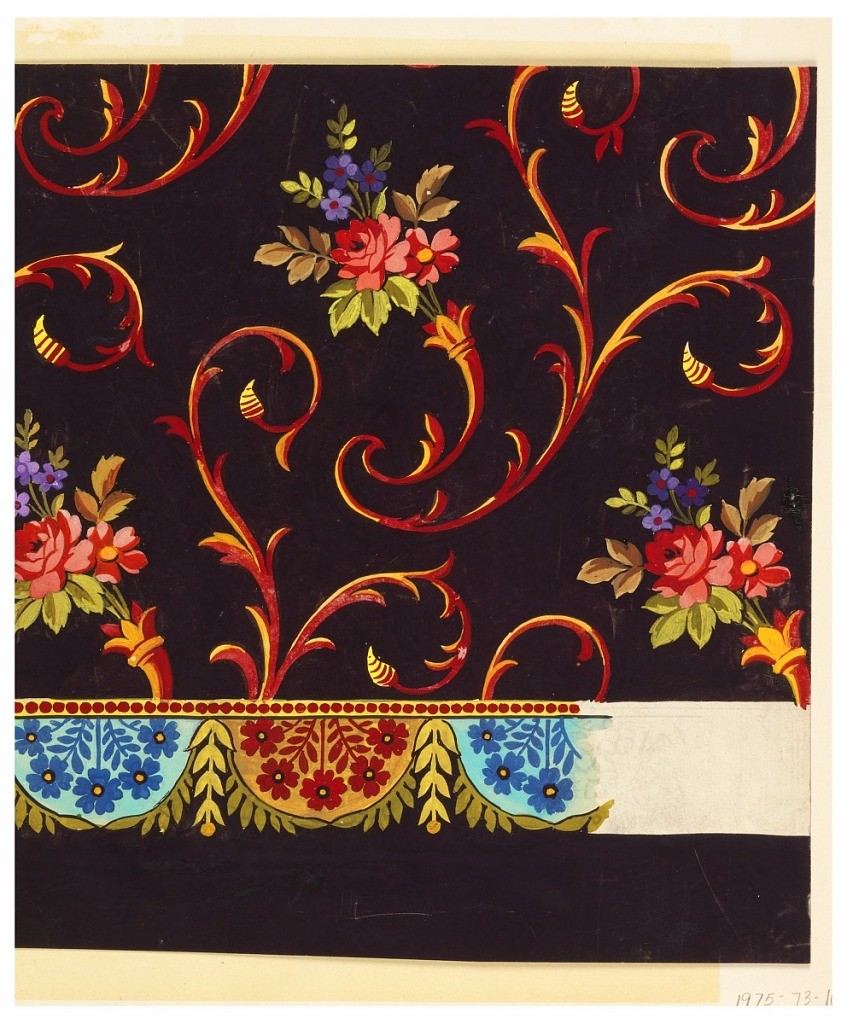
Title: Drawing
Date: late 19th century
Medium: Brush and gouache on cream paper, mounted on cream paper
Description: Bouquets of flowers coming out of red and yellow stylized rinceaux on black ground. Lower margin, unfinished semi-circles filled with alternating red and blue stylized floral pattern framed by green vines, on unfinished black ground.